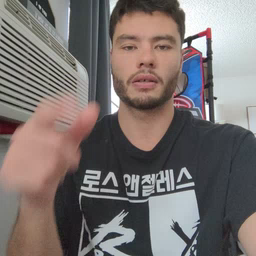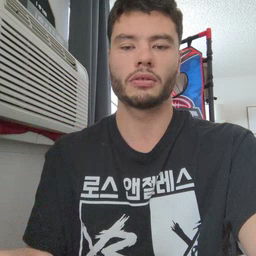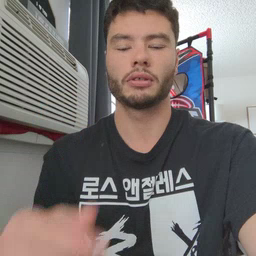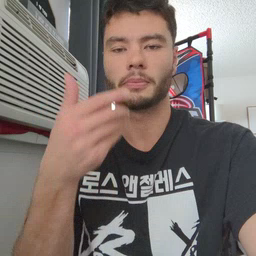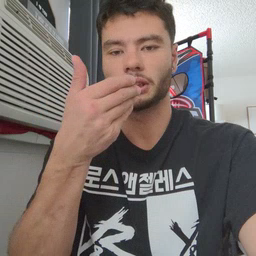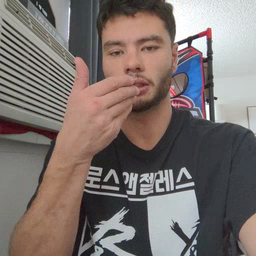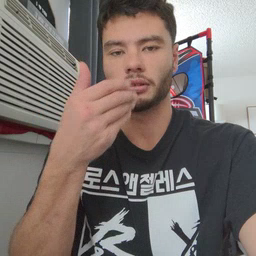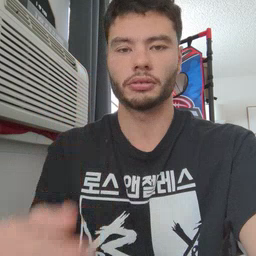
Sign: pizza